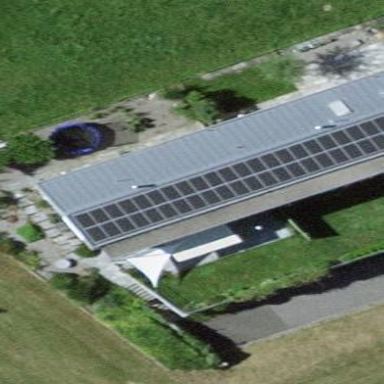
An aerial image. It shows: Solar power generator.